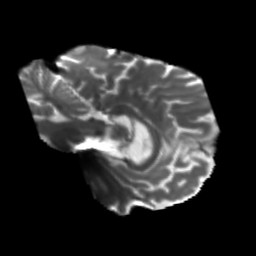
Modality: T2w
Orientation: sagittal
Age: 64
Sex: male
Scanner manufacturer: siemens
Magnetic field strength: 3 T
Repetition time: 5.25 s
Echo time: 0.08 s